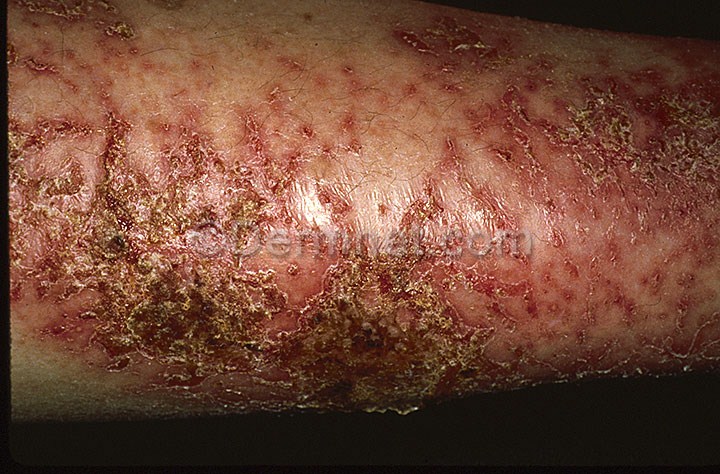
Disease: Eczema Photos